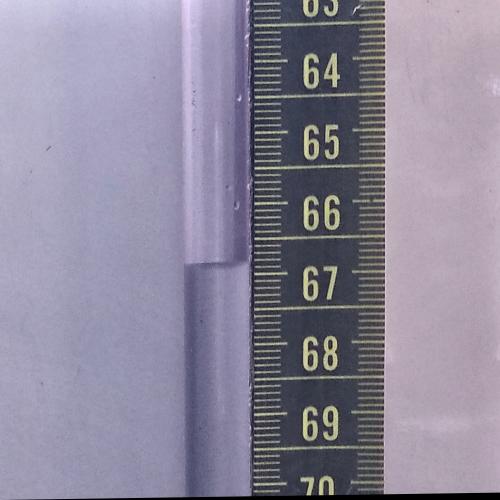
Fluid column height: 66.8 cm